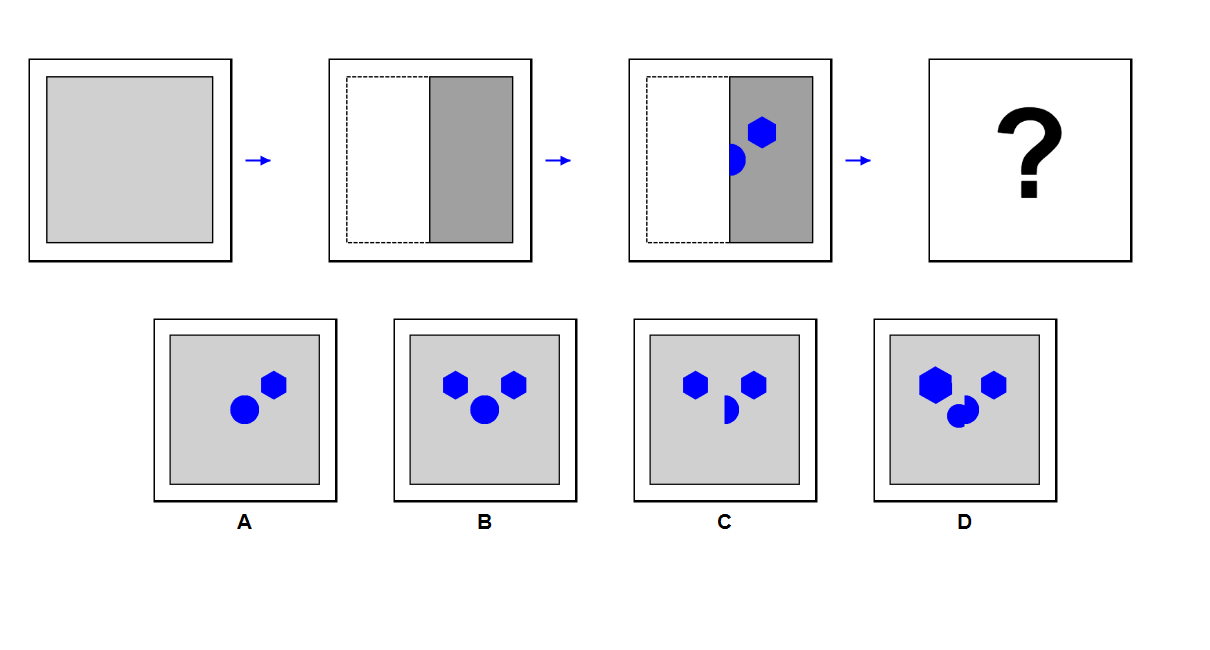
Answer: B